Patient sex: M
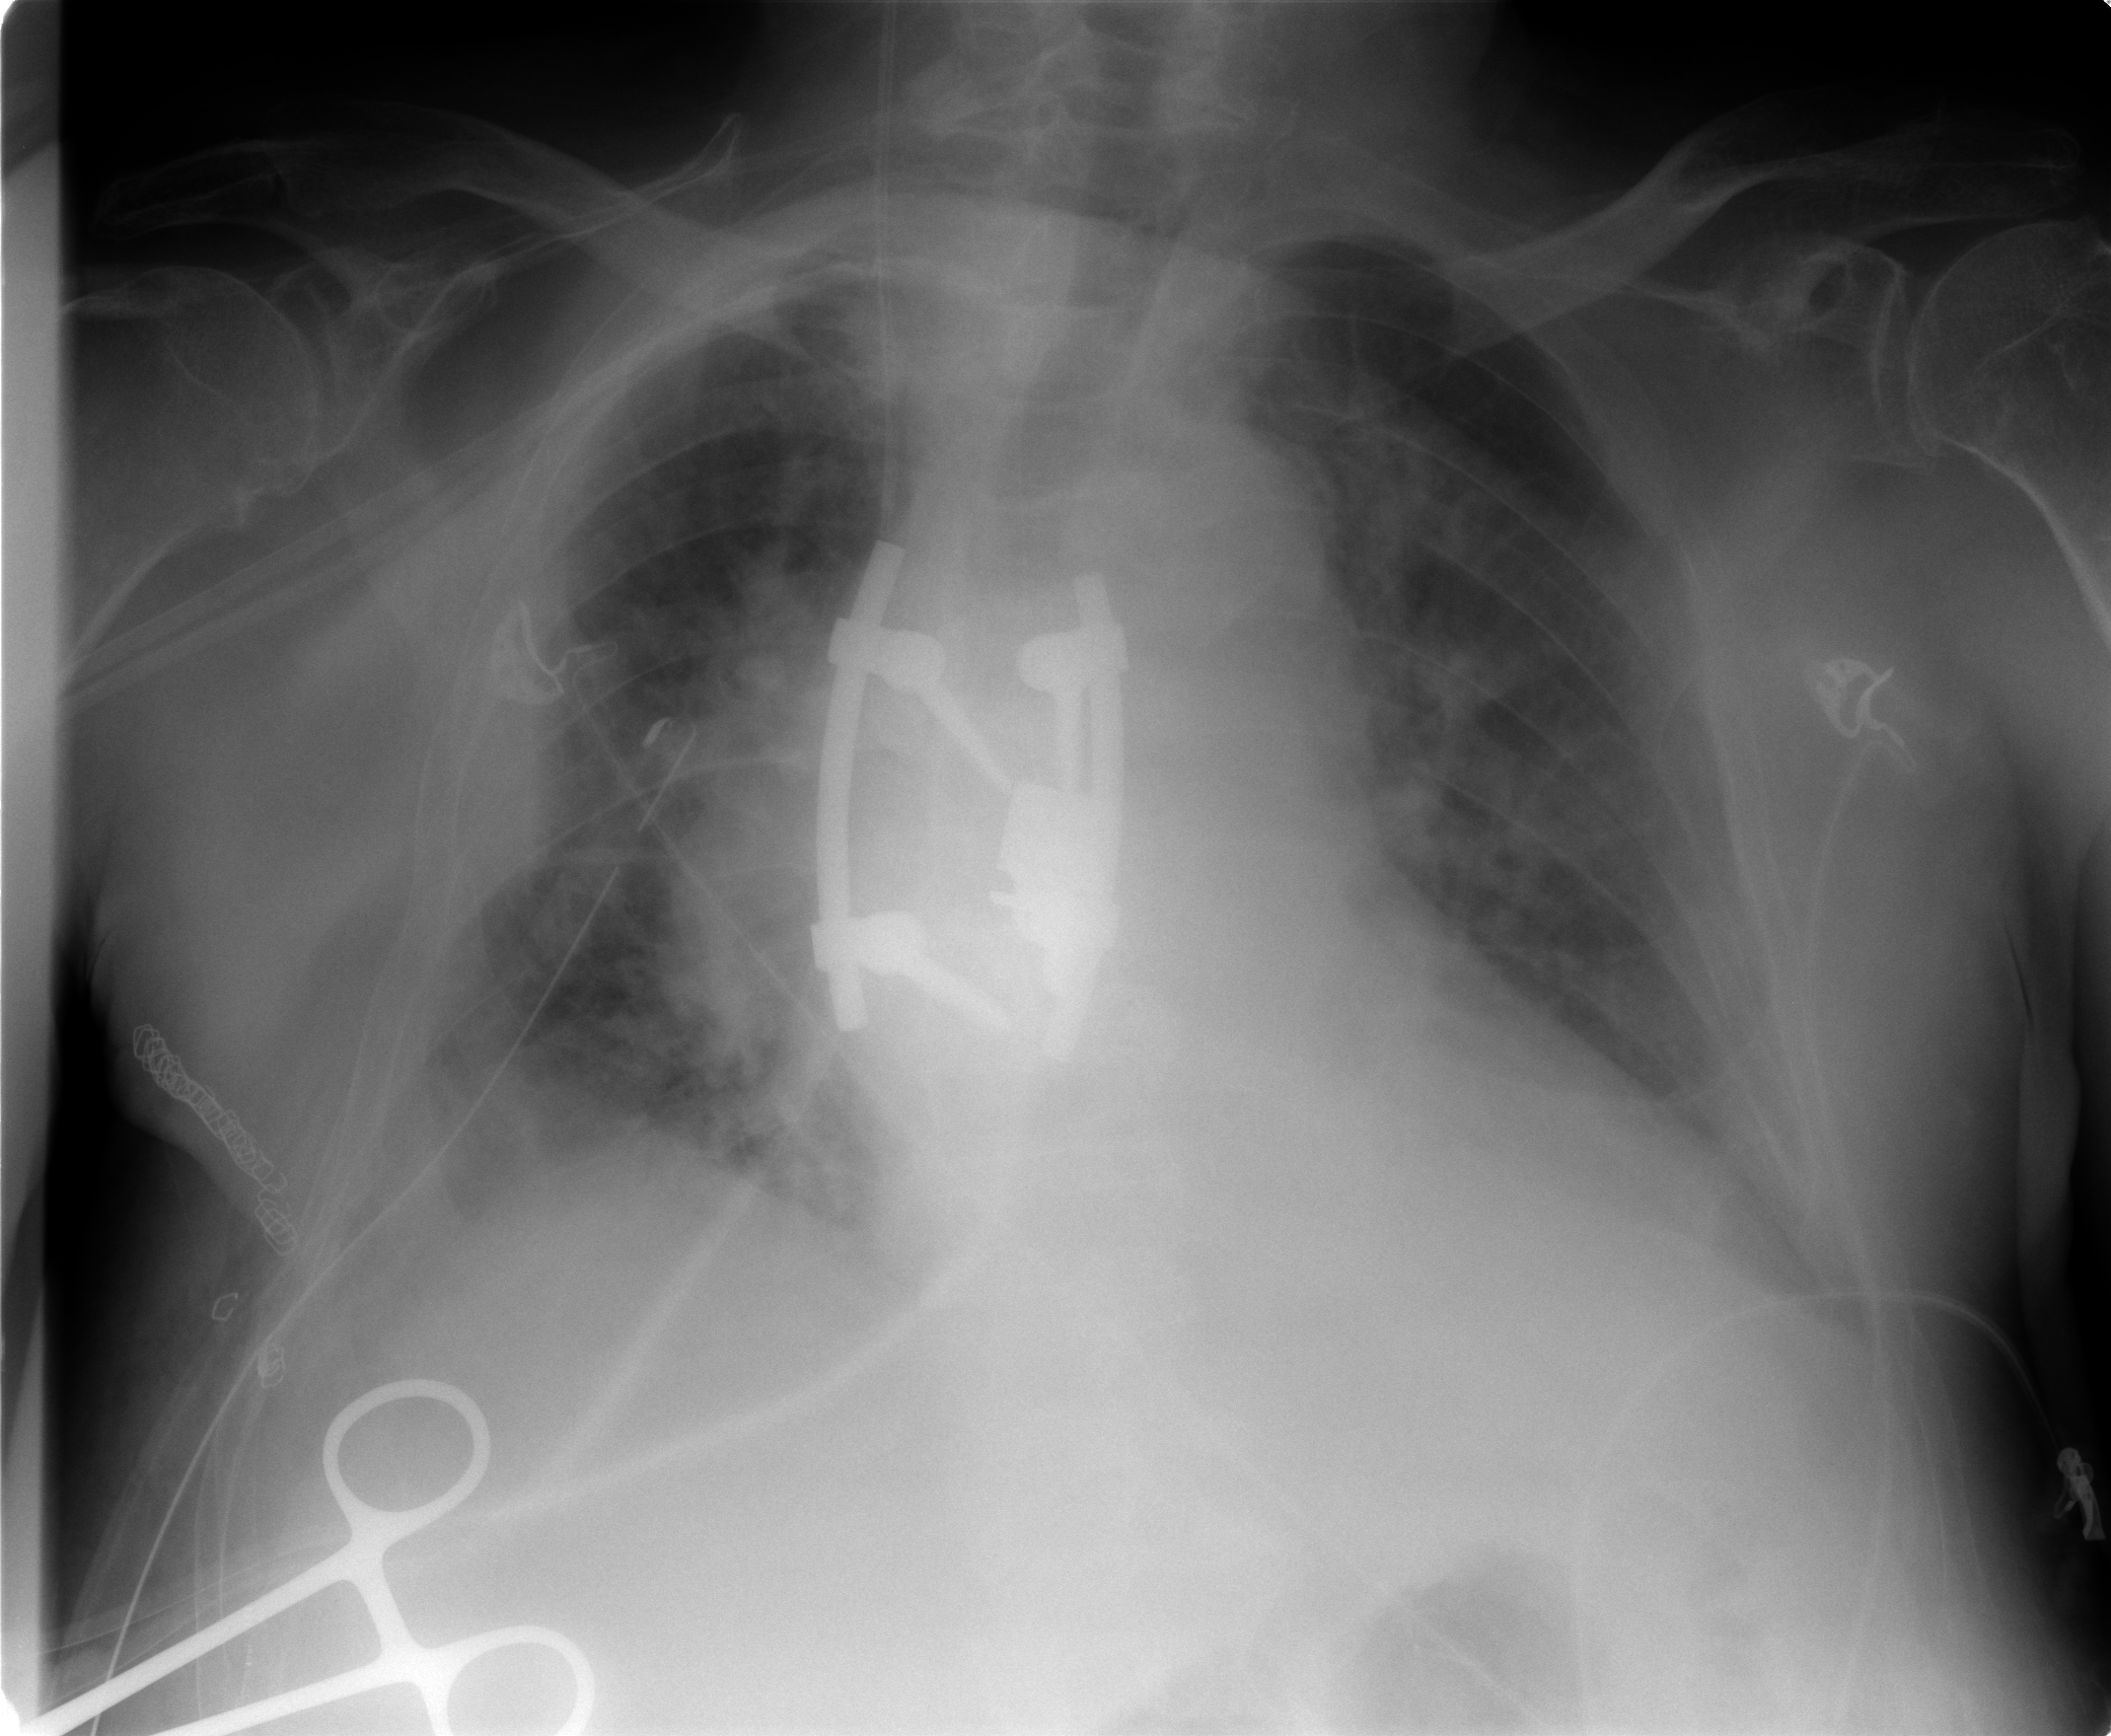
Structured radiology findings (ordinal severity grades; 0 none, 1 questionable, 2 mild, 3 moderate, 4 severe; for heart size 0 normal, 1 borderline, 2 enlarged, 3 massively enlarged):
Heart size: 2
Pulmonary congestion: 2
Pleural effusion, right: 2
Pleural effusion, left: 2
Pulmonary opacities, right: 2
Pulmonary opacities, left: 0
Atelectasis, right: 2
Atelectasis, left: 2